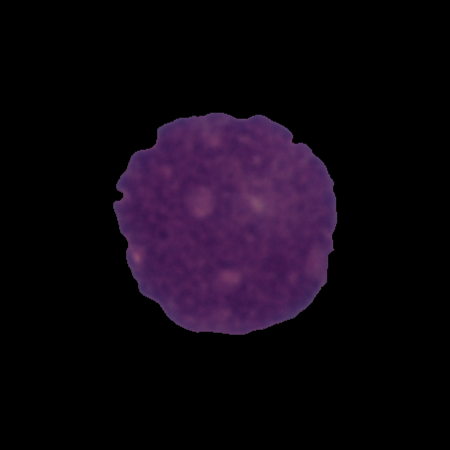
Label: cancer